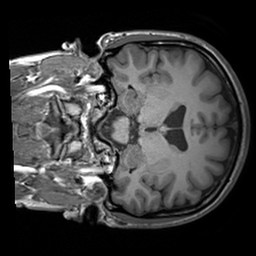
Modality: T1w
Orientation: coronal
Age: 23
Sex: female
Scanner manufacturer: siemens
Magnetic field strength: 3 T
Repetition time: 1.6 s
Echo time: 0.00236 s